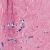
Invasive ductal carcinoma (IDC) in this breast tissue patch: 1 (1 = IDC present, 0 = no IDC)